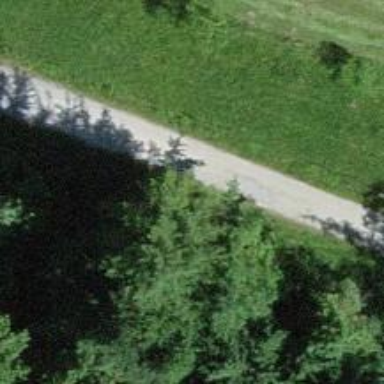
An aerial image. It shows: Unpaved track road.